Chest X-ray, PA view. Patient: 21 years old, sex M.
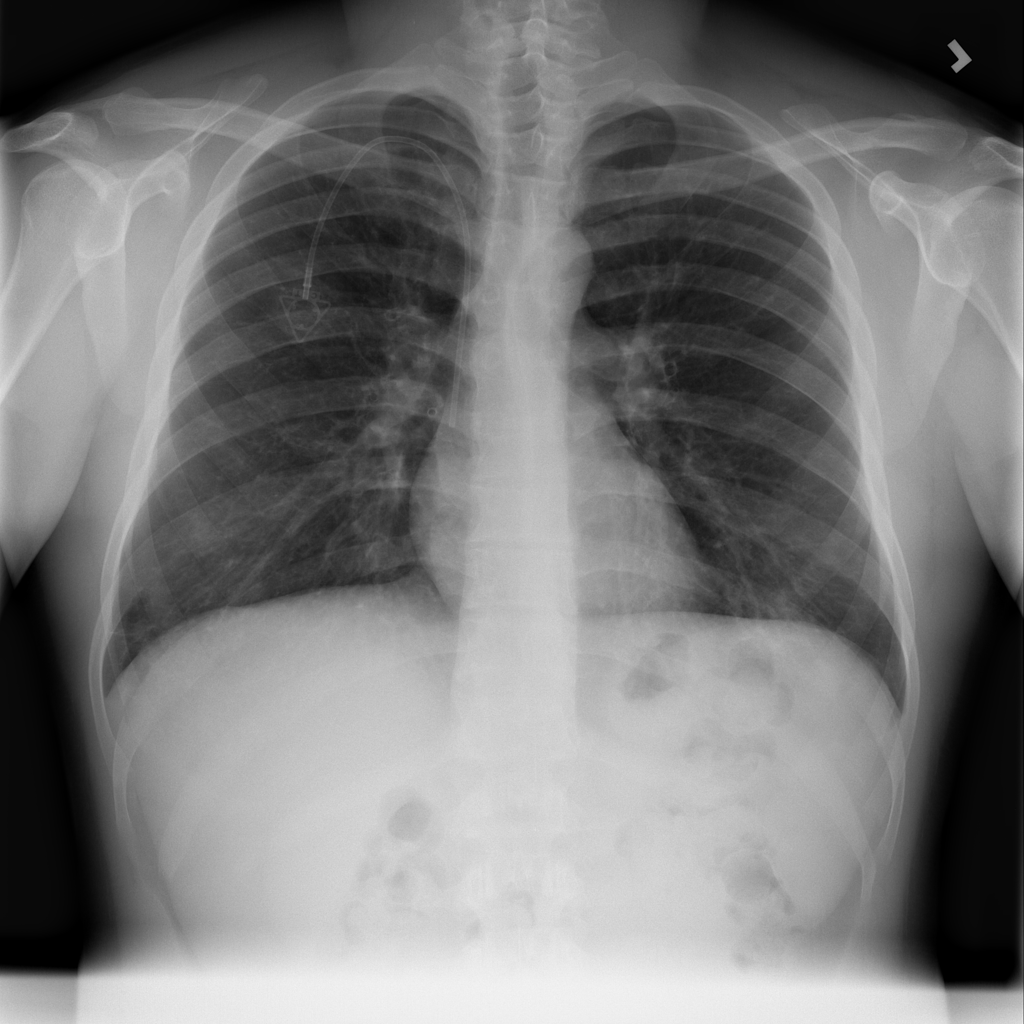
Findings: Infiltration